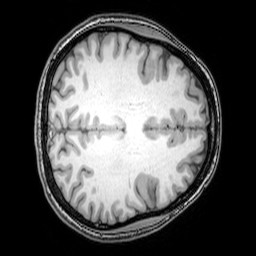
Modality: T1w
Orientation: axial
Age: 25
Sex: female
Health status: healthy
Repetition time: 0.081 s
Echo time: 0.037 s